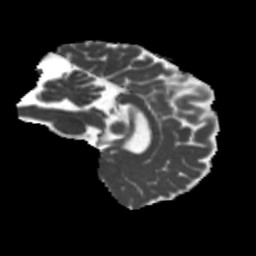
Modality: MD
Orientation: sagittal
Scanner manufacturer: siemens
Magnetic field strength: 3 T
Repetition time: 4 s
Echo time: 0.0594 s